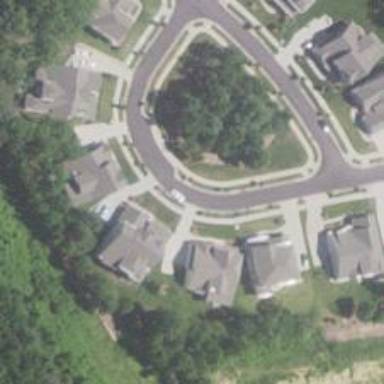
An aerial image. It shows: Residential road.